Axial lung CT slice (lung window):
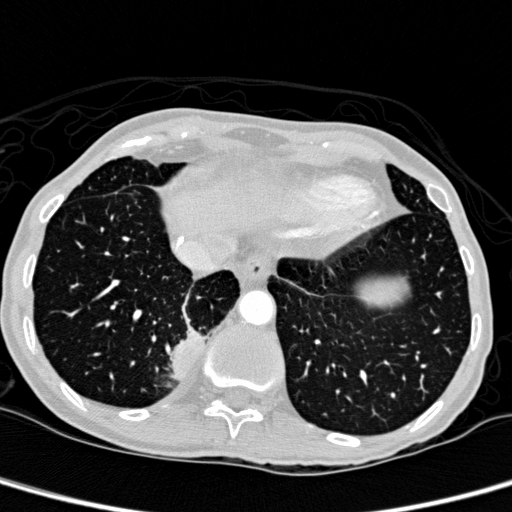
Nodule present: yes
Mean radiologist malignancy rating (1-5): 2.5